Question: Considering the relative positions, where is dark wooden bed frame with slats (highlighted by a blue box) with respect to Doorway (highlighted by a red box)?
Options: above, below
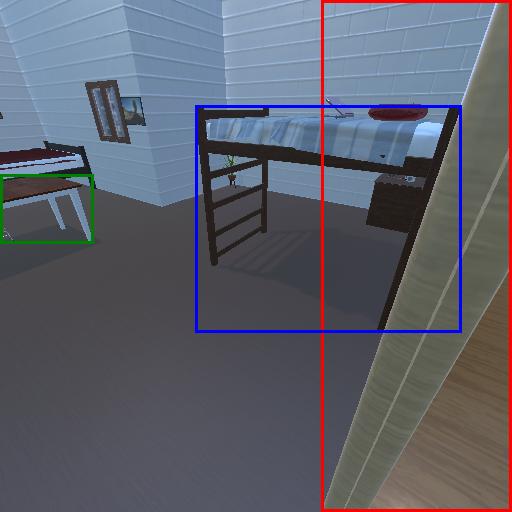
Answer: above